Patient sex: M
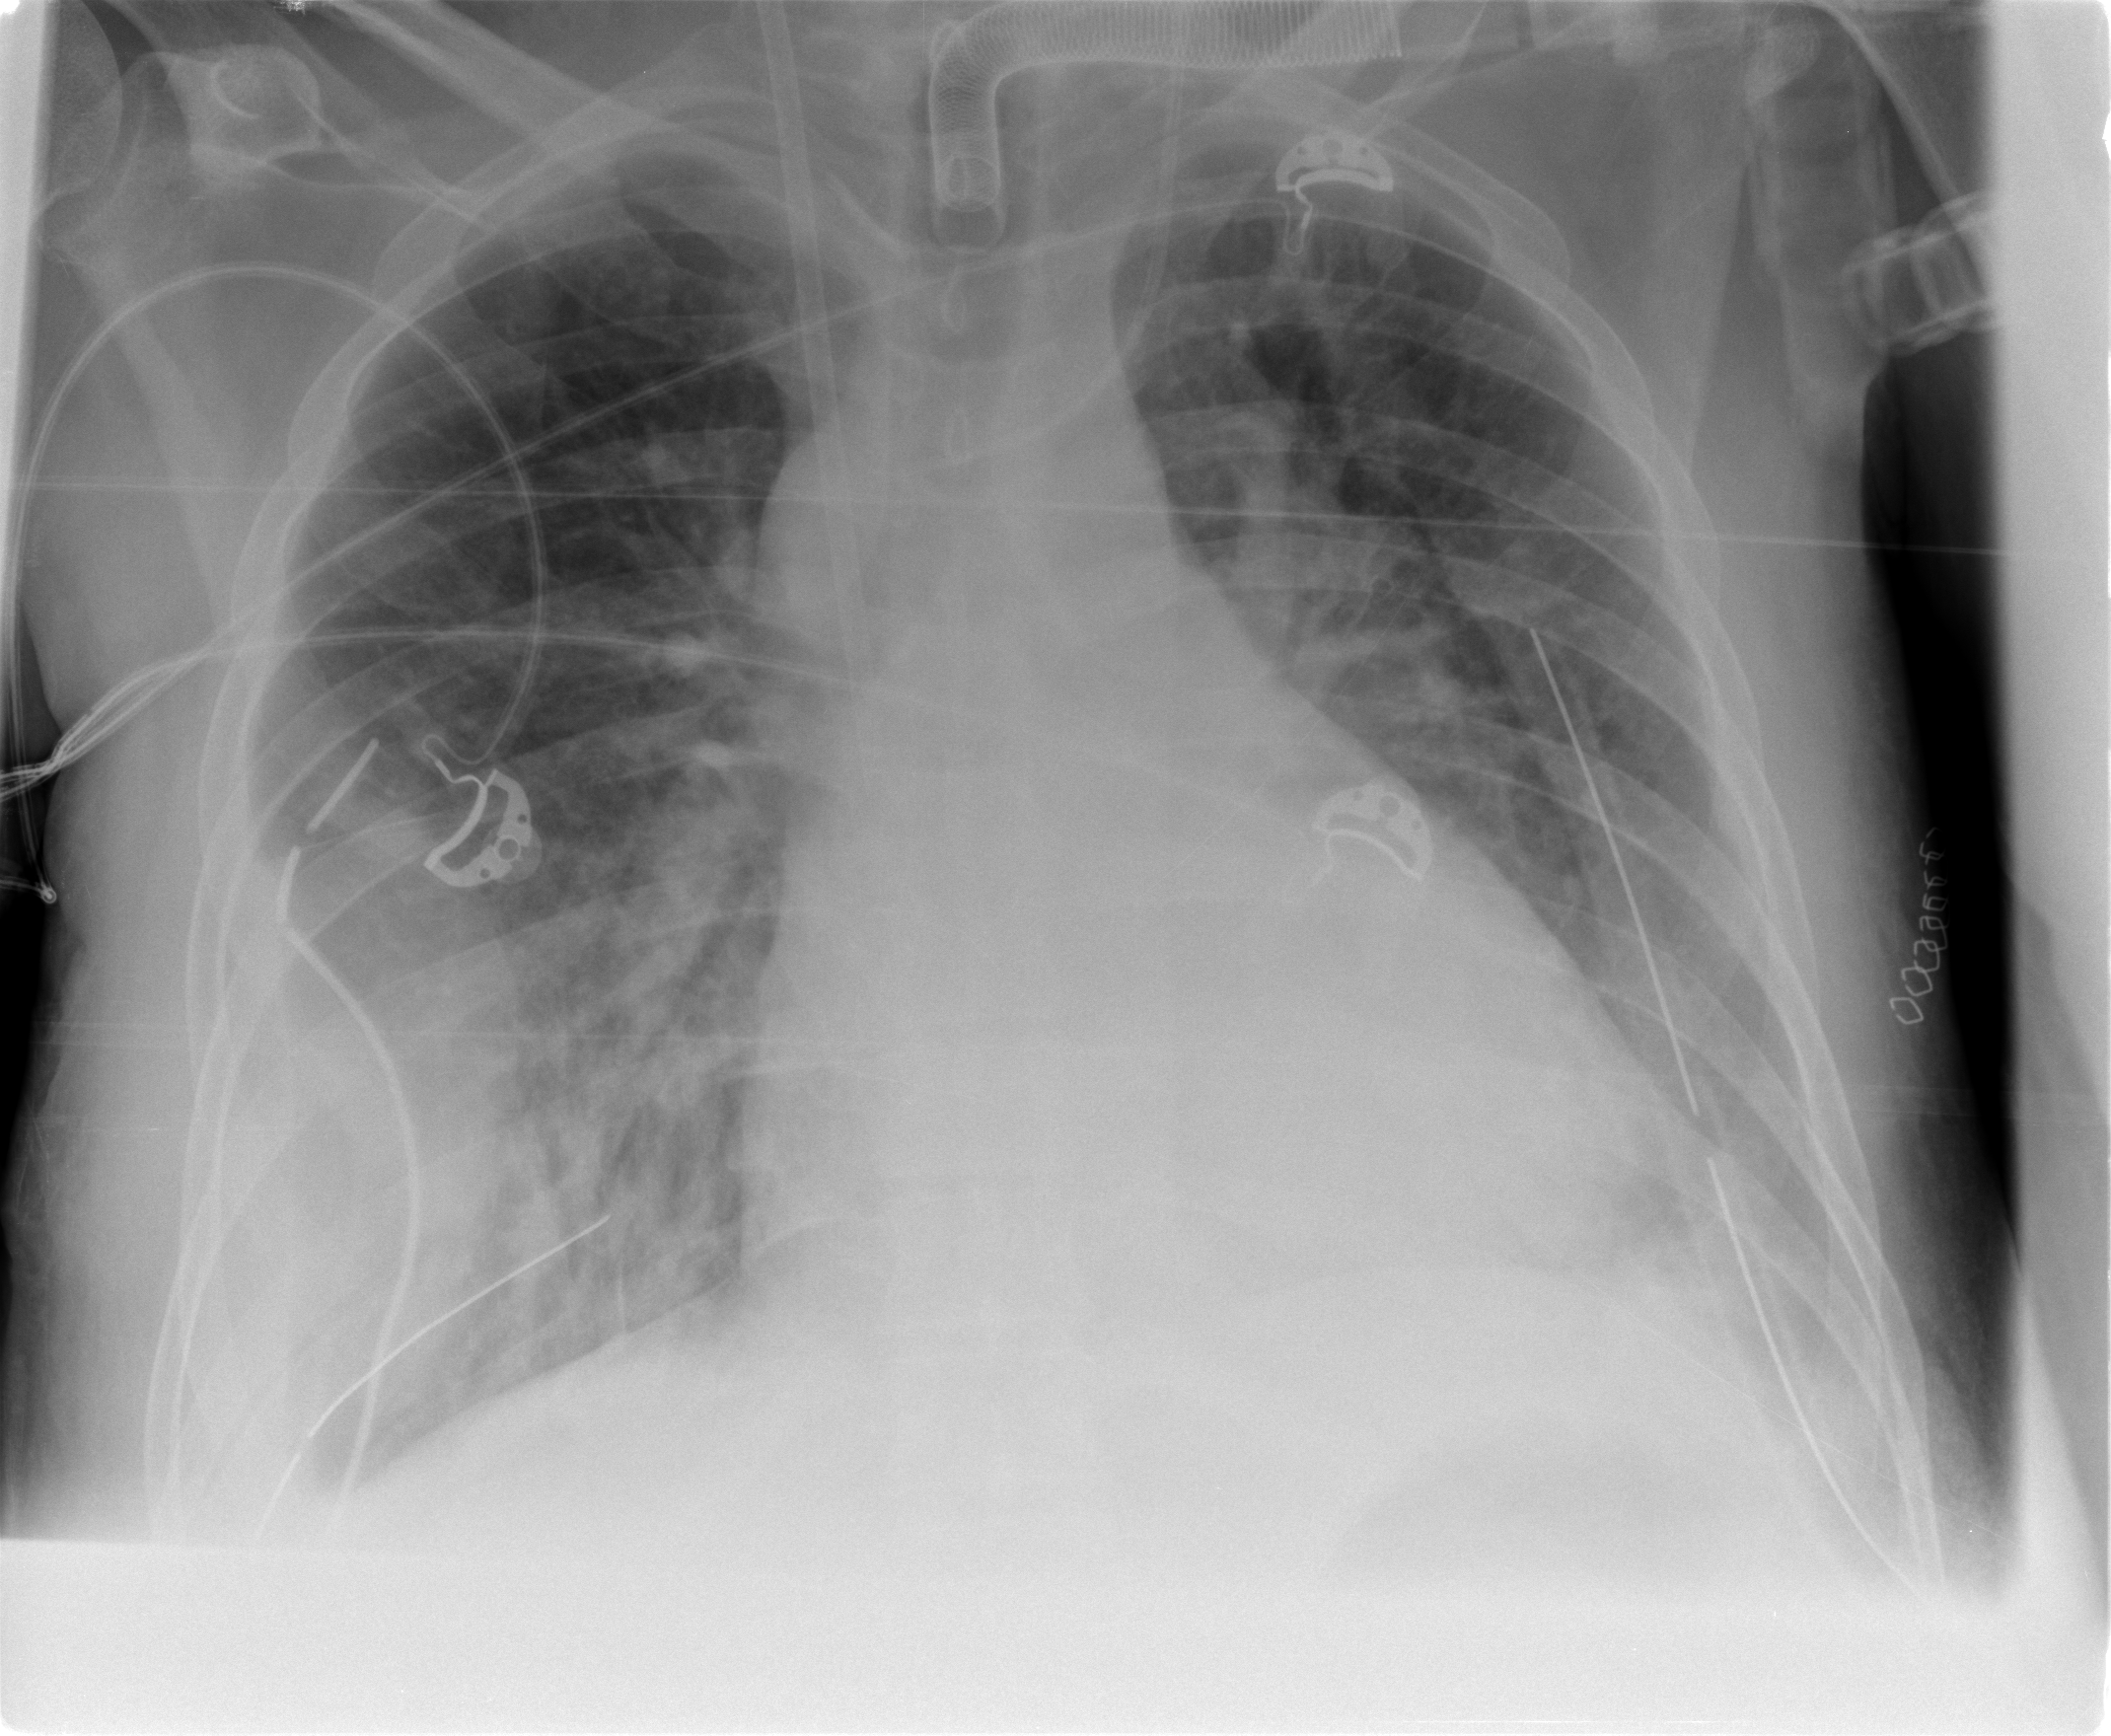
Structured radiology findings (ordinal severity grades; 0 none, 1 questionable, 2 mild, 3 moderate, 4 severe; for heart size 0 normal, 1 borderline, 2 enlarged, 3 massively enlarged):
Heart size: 0
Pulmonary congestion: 0
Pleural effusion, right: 2
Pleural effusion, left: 0
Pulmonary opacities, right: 2
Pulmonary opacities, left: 0
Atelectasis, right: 2
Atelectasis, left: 2